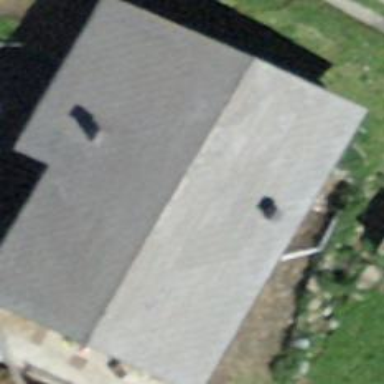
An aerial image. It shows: Cowshed building.